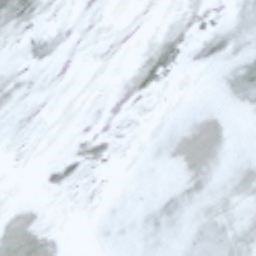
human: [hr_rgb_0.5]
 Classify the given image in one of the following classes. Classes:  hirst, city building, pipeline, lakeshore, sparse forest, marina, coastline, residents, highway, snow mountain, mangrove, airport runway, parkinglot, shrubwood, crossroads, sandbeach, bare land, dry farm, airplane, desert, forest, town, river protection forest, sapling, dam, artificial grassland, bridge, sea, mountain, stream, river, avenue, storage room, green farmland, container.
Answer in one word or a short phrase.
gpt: snow mountain